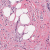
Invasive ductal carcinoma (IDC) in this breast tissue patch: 1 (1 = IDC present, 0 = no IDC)